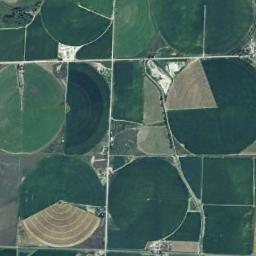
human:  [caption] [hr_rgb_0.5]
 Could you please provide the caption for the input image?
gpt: Several dark green circular or fan-shaped farmlands with different radians are on the ground .

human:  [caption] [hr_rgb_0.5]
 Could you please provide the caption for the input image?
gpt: A few green and tan mixed circular farmland with full, Semi, And large semicircles .

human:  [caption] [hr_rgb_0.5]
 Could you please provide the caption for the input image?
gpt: There are round fields in different areas .

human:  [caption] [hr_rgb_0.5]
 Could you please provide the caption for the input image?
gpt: There are some green circle farmland and square farmland .

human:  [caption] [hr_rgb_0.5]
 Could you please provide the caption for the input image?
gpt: There are some circular farmlands of different sizes .